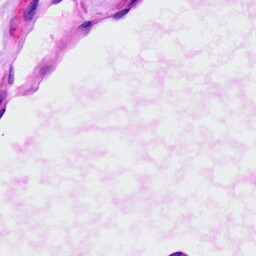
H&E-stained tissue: Ovarian